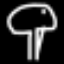
Label: mushroom